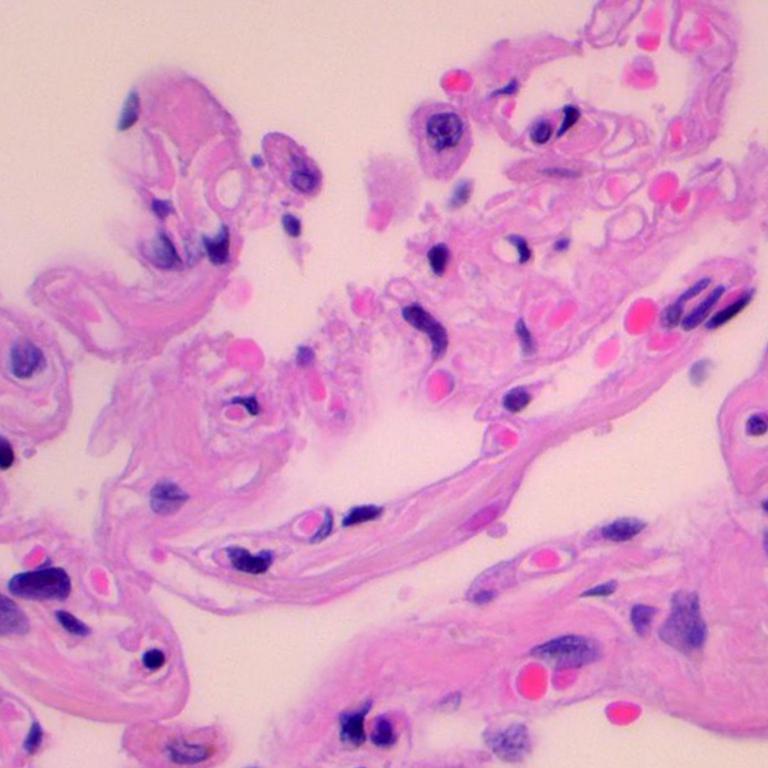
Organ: lung
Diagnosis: benign